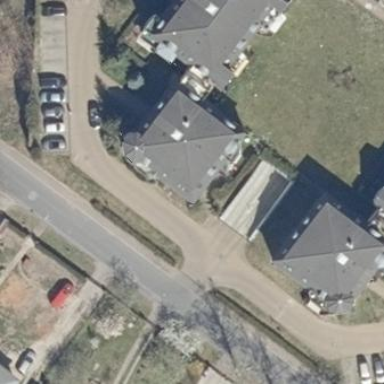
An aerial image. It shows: Residential building with mansard roof.